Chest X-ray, PA view. Patient: 22 years old, sex F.
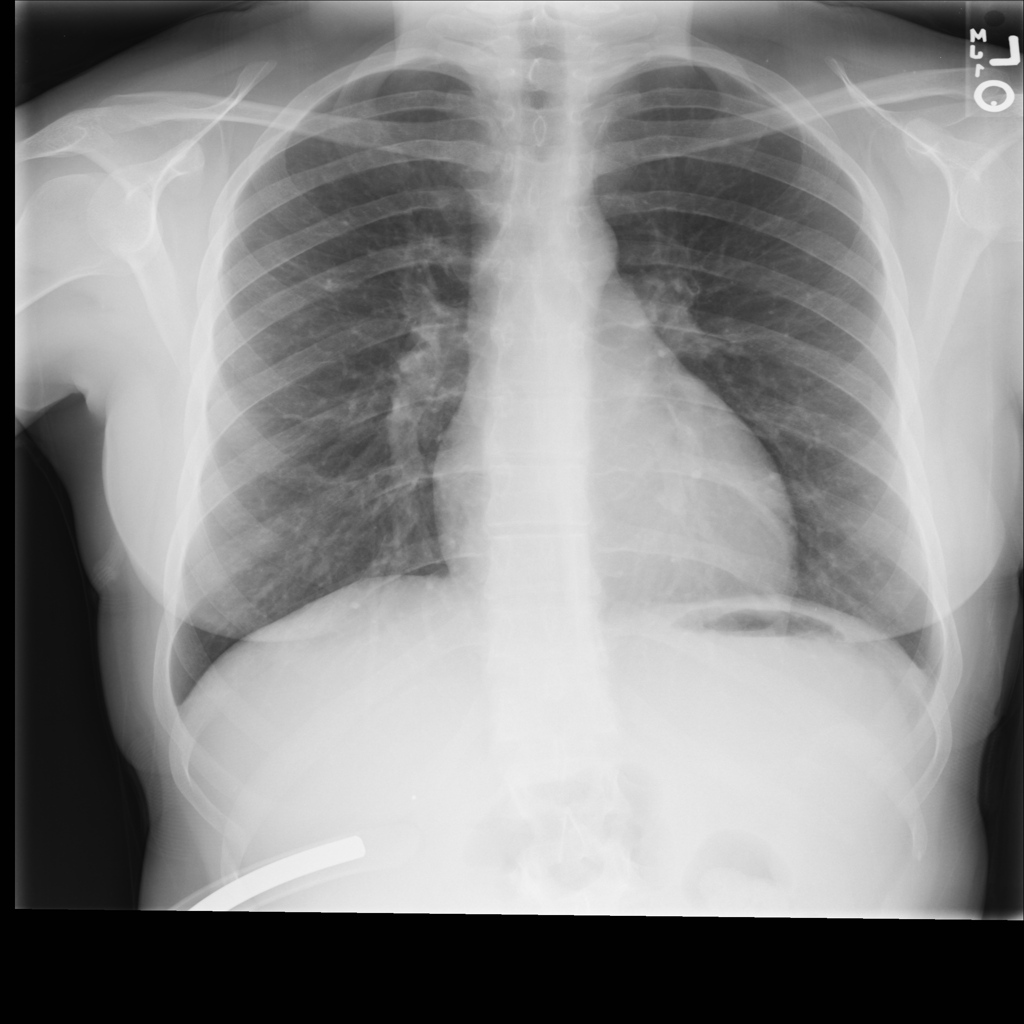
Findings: No Finding